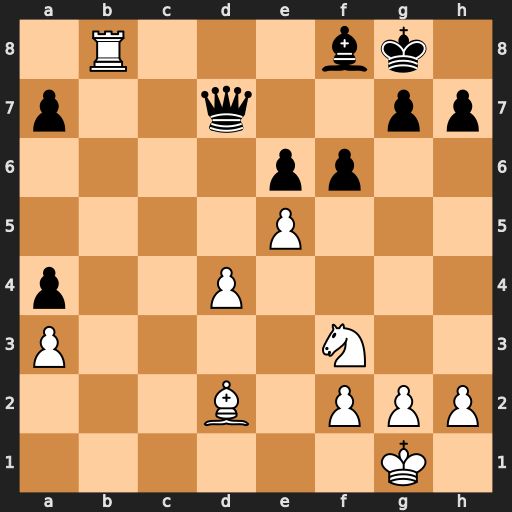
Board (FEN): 1R3bk1/p2q2pp/4pp2/4P3/p2P4/P4N2/3B1PPP/6K1
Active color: w
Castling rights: -
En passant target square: -
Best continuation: Bb4 Kf7 Rxf8+